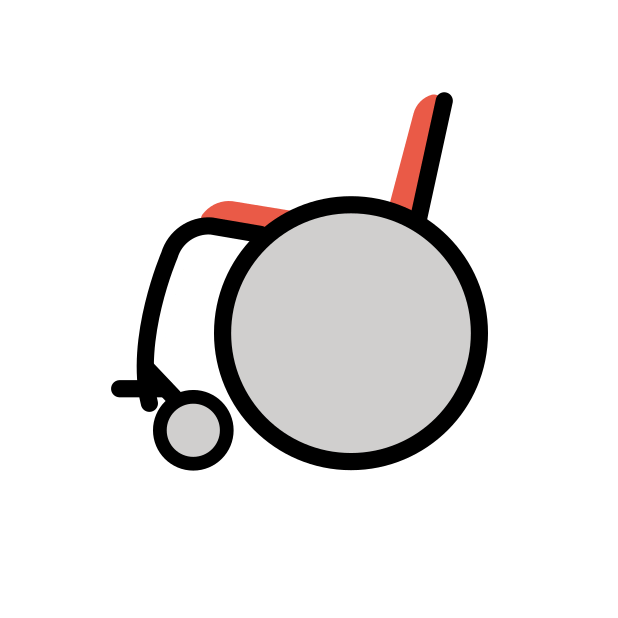
Emoji: 🦽
Name: manual wheelchair
Unicode: 0x1f9bd